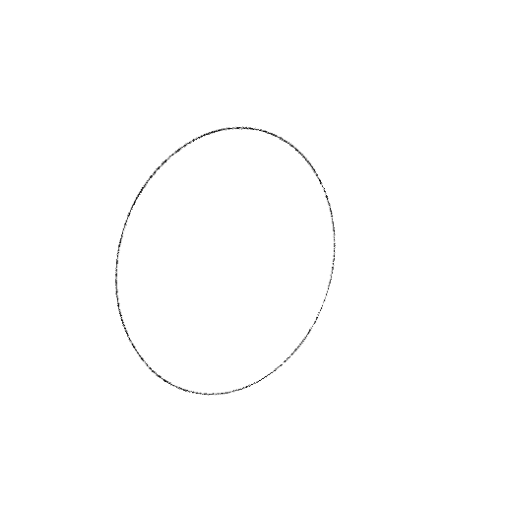
Crossing number: 0